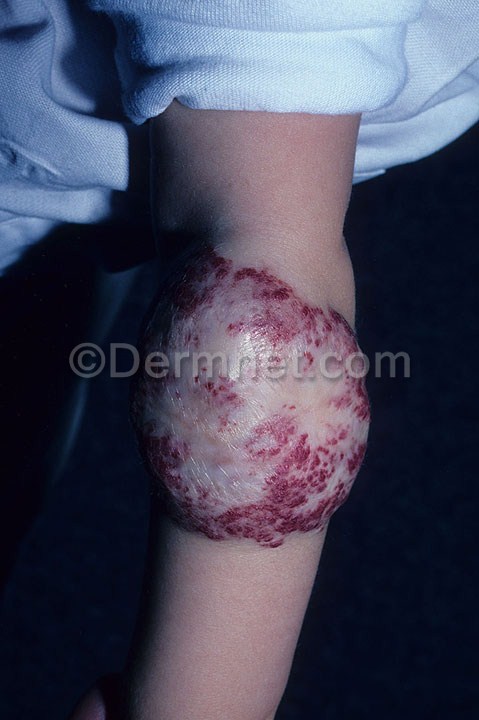
Disease: Vascular Tumors